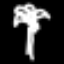
Label: palm tree